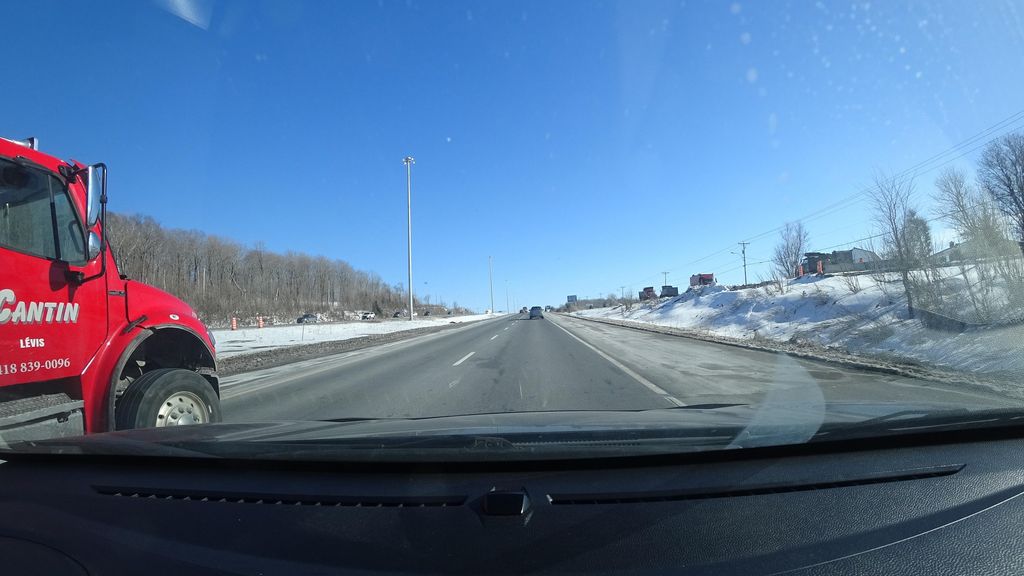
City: quebec_city